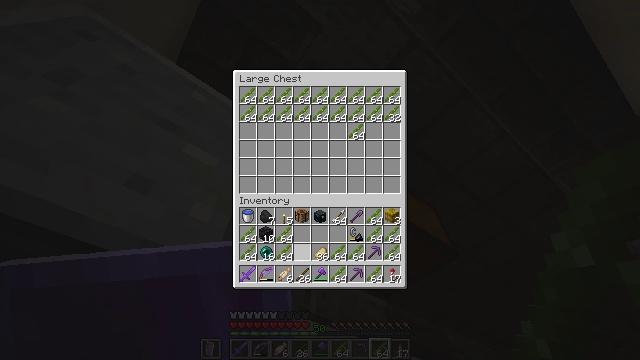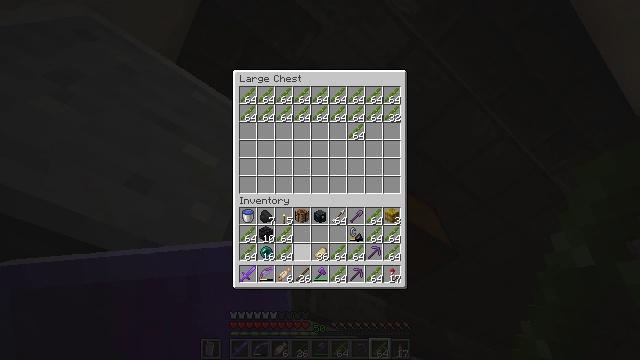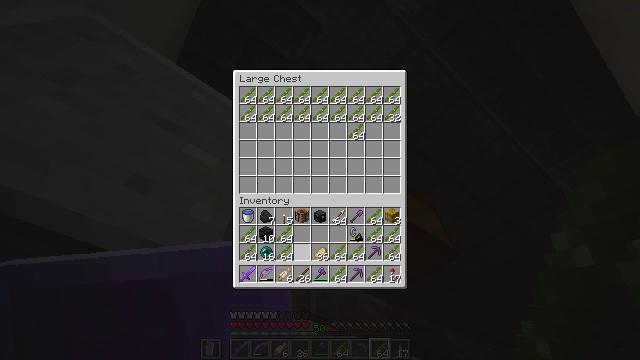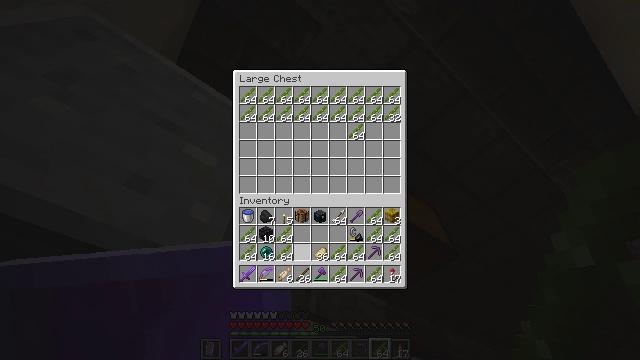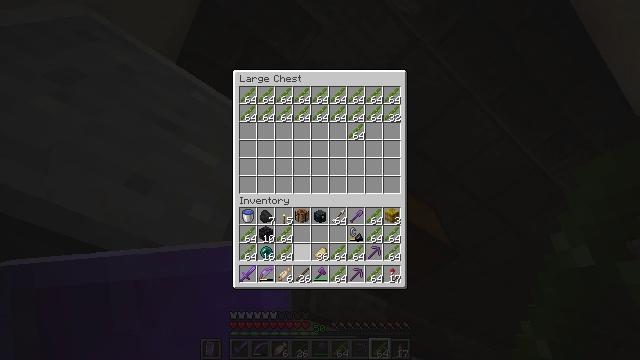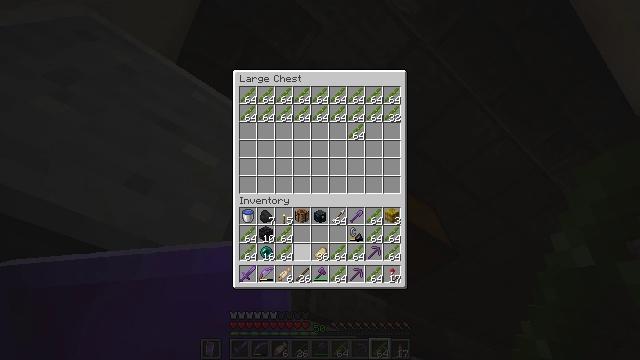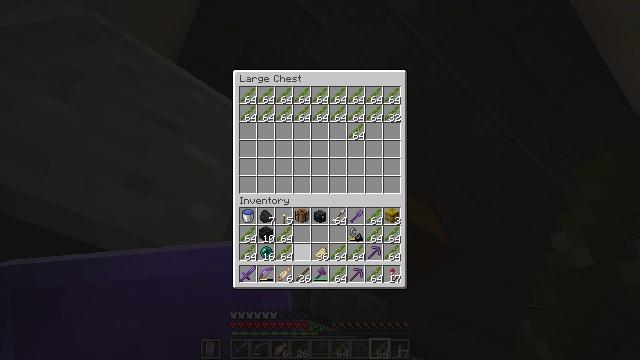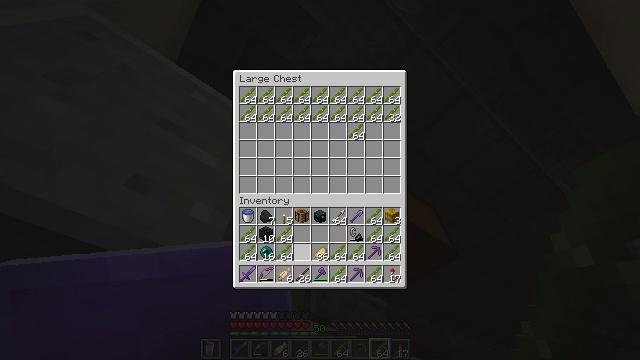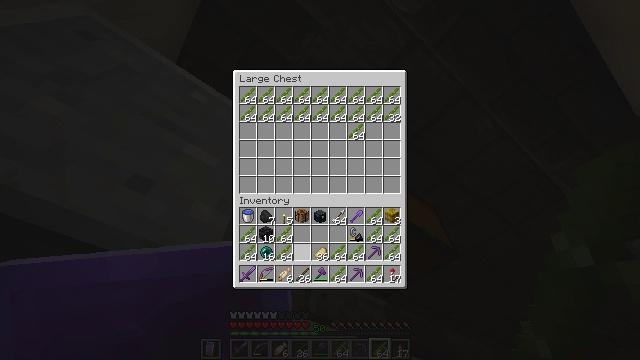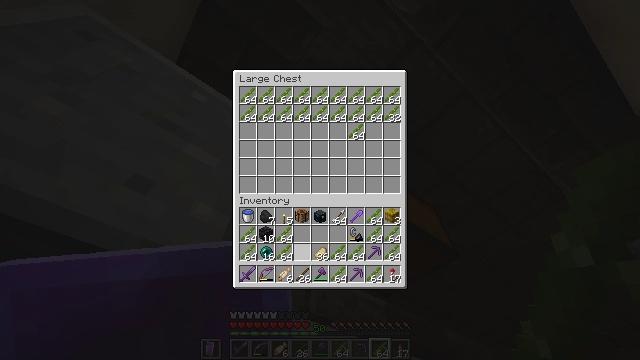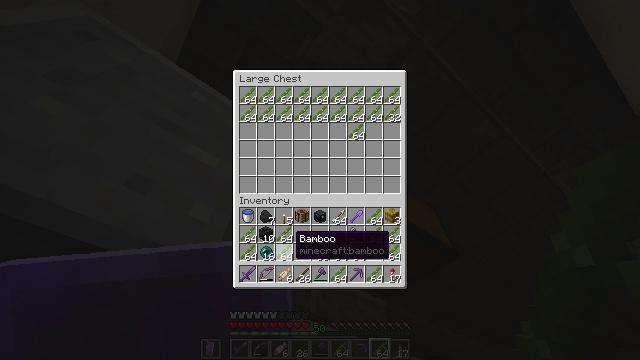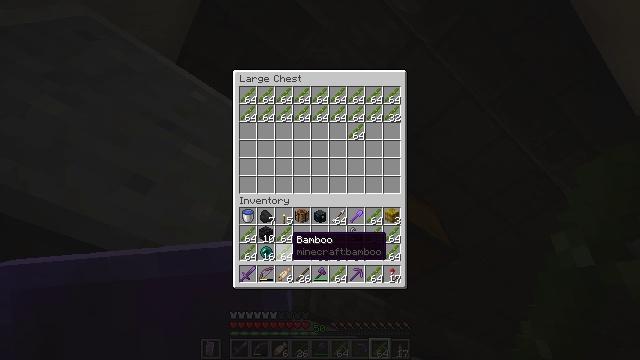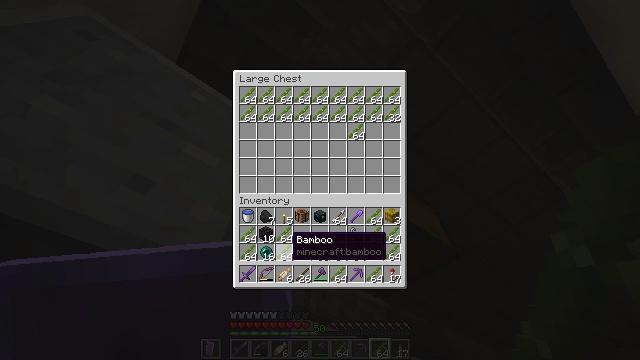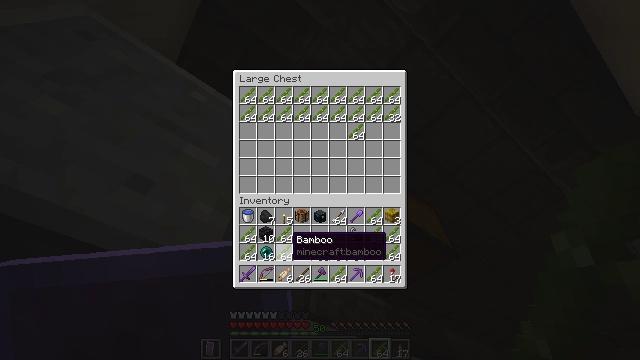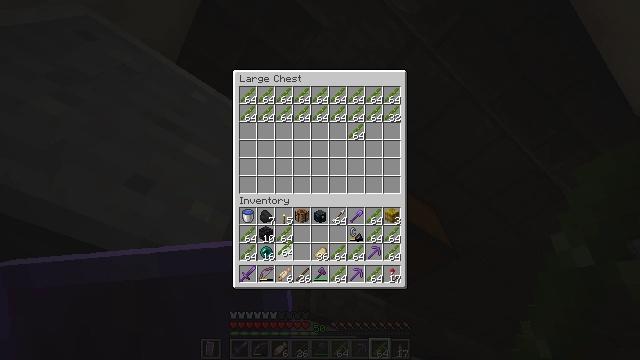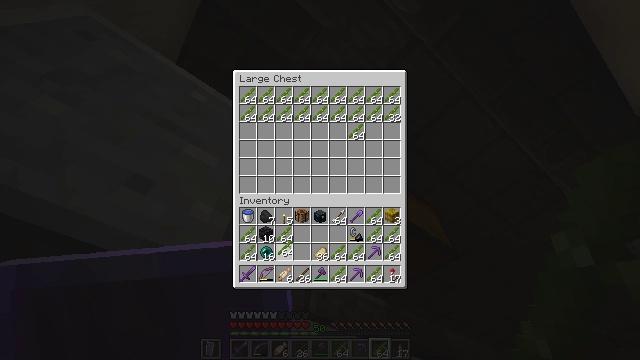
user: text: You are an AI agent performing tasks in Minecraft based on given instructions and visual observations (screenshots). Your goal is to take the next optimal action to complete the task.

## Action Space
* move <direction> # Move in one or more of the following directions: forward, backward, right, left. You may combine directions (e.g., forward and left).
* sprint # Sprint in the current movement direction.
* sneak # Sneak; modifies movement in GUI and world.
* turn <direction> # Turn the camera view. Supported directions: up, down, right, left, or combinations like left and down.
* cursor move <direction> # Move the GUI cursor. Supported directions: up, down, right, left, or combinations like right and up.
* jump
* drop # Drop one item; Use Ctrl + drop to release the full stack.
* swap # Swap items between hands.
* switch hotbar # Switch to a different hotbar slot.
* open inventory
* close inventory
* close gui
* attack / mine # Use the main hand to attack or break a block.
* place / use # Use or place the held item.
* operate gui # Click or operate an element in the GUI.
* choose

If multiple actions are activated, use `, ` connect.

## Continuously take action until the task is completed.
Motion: motion action
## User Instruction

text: Disassemble the lime shulker box by mining it.
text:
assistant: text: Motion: no_op
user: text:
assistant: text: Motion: no_op
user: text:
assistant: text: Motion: no_op
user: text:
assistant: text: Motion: no_op
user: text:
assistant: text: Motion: no_op
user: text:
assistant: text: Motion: no_op
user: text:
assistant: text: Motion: no_op
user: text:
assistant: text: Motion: no_op
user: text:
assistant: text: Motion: no_op
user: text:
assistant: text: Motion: no_op
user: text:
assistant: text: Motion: no_op
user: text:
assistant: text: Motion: no_op
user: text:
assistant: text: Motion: no_op
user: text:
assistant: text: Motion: attack / mine
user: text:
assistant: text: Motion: attack / mine
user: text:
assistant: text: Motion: attack / mine
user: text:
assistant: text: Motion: no_op
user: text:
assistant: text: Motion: no_op
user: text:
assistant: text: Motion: turn up
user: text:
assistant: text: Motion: no_op
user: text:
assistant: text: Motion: no_op
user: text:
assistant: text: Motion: no_op
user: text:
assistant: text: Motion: sneak
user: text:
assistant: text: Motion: sneak
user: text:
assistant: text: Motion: sneak, attack / mine
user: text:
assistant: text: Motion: sneak, attack / mine
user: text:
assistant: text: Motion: sneak, attack / mine
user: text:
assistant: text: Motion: sneak, attack / mine
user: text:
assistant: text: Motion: sneak, attack / mine
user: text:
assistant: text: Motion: sneak, attack / mine